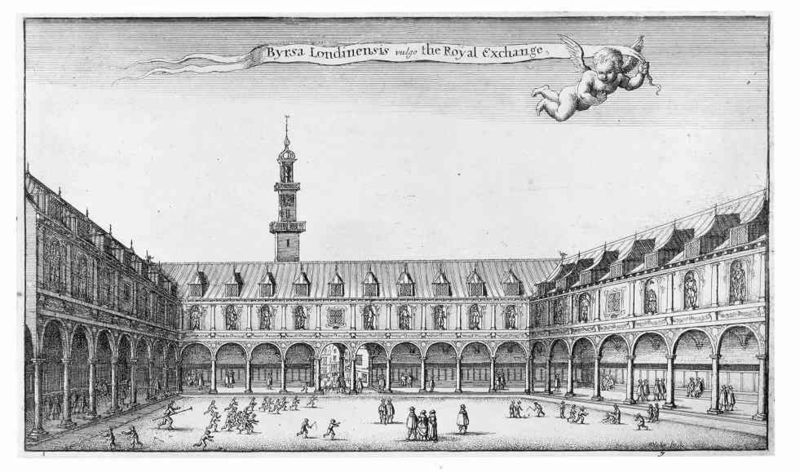
Titel: London: die Börse
Künstler: Wenzel Hollar
Standort: Karlsruhe
Institution: Staatliche Kunsthalle Karlsruhe
Schlagwörter: arch, arches, architecture, church, column, columns, court, crowd, gathering, men, palace, people, religious, white, window, women, black, gray, grey, old, painting, windows, print, perspective, angel, life, sky, building, house, roof, tower, child, ribbon, drawing, paper, black and white, castle, shadow, etching, sketch, writing, statue, wings, british, children, cherub, cupid, putto, city, royal, archway, history, plan, rome, courtyard, ink, niches, campanile, square, planning, art, statues, school, engraving, pencil, england, english, gables, medieval, shadows, baby, spire, steeple, run, pillar, playing, humans, stick, market, engel, latin, text, greece, words, banner, piazza, vernacular, collonade, croud, running, london, plaza, arcade, colonade, colonnade, marketplace, town square, pillars, chase, three wings, lukarnen, fassadengliederung, dreiflügelanlage, yard, portico, börse, exchange, great britain, royal exchange, architectute, banderole, banderol, arcades, bourse, linear perspective, stock exchange, britian, piazzo, byrsa, byrsa londinensis, definition gwap games with a purpose, londinensis, arcjotecture, byrsa londiensis, byes, royal rxchange, cityscae, dormers, cherub with banner, #people, royal palace, londinesis